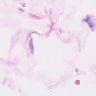
Metastatic tissue present: no